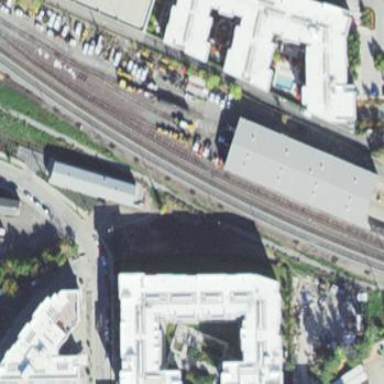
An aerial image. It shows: Train station building.